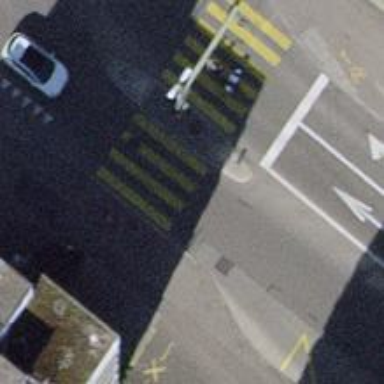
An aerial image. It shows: Crossing with traffic signals.